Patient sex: M
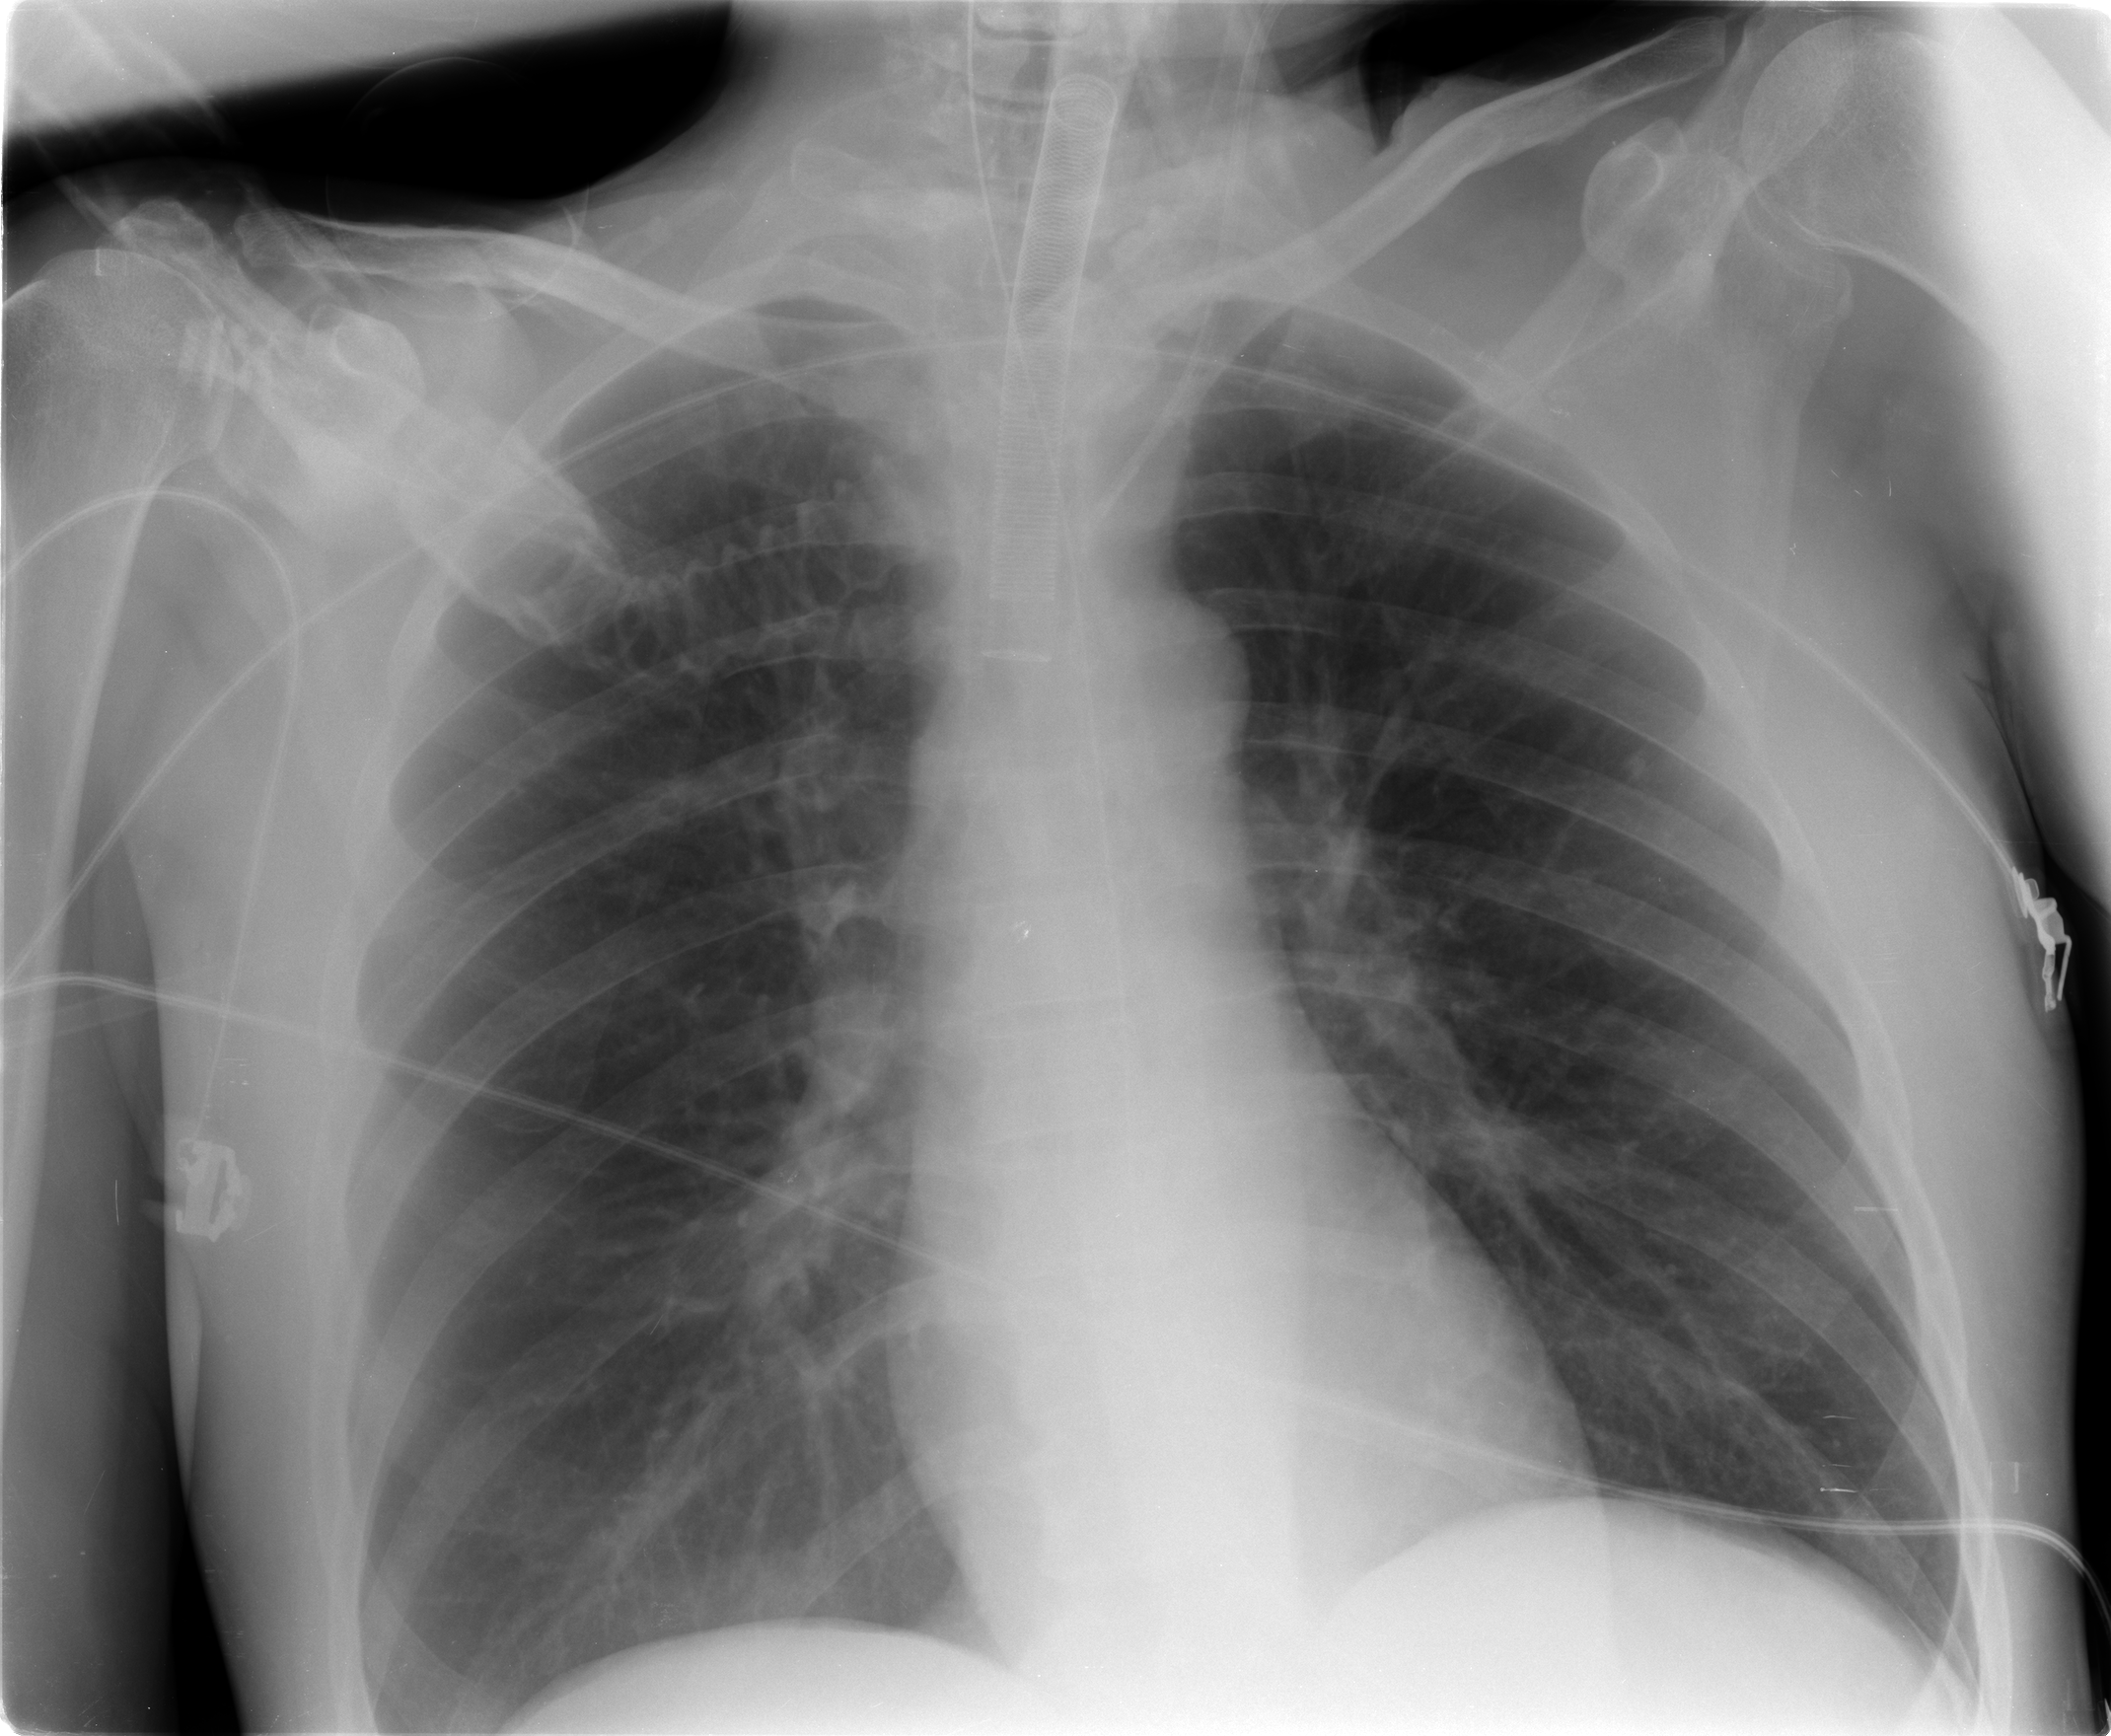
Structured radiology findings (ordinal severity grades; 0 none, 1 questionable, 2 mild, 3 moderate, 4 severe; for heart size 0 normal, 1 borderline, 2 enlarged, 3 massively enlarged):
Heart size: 0
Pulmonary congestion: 0
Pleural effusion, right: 0
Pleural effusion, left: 0
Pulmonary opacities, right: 0
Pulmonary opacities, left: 0
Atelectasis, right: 1
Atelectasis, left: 0